Question: I have no idea why the height of my 'UILabel' is expanding to such a great height. It leaves the text of my 'UILabel' in the centre. I don't want all of this extra space...
Unwanted extra space

Here is my code (I set the text before this point):
'''
self.infoDescription.numberOfLines = 0;
[self.infoDescription sizeToFit];
self.infoDescription.frame = CGRectMake(20, self.infoAdultSize.frame.size.height+self.infoAdultSize.frame.origin.y+10, self.infoView.frame.size.width-40, self.infoDescription.frame.size.height);
'''
Please help :( I just want the height of the 'UILabel' to fit the text exactly.
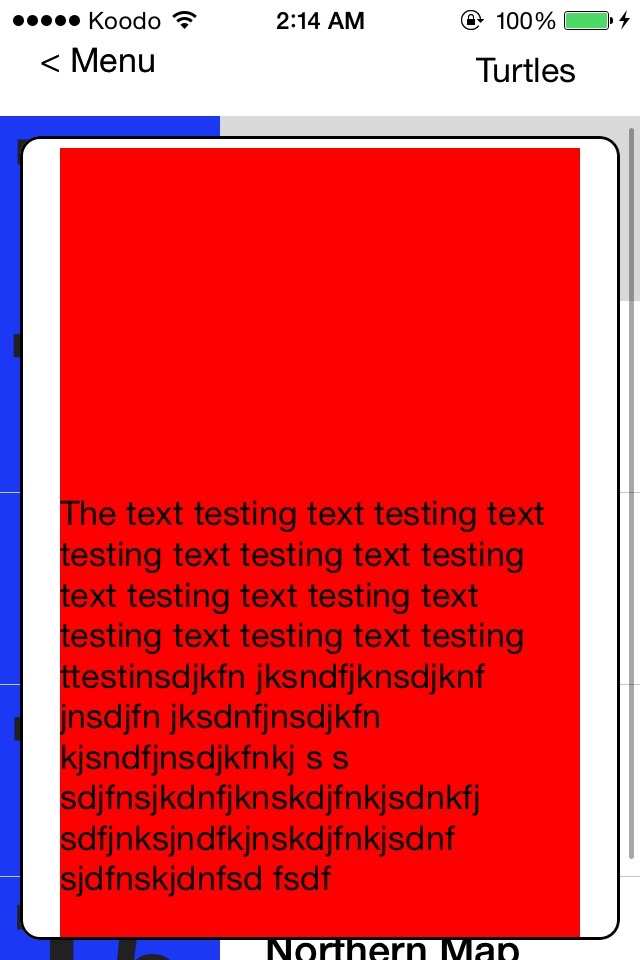
Answer: '''
**self.infoDescription.frame = CGRectMake(20, self.infoAdultSize.frame.size.height+self.infoAdultSize.frame.origin.y+10, self.infoView.frame.size.width-40, self.infoDescription.frame.size.height);
[self.infoDescription sizeToFit];**
'''